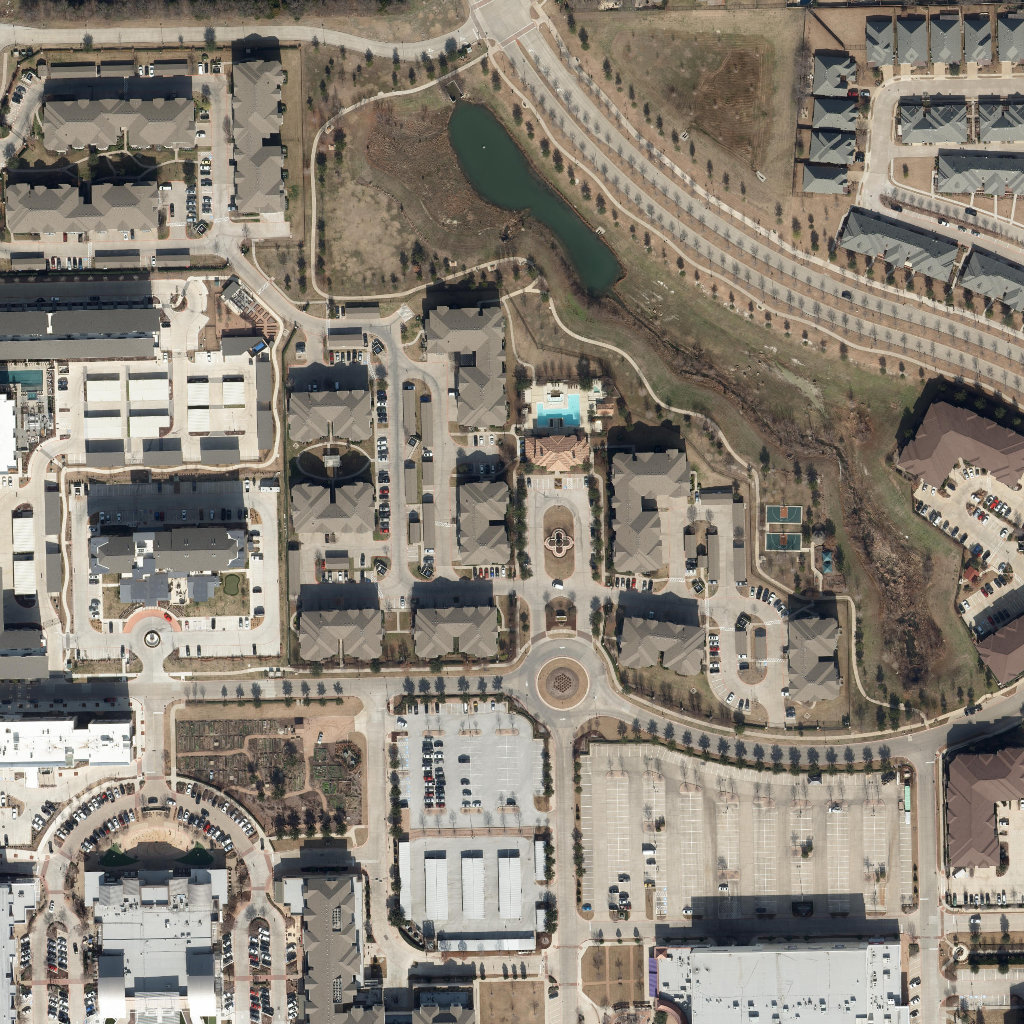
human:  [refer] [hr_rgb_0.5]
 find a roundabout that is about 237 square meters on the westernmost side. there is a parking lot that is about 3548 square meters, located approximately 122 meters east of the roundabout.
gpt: <box>[[12, 60, 17, 64, 0]]</box>

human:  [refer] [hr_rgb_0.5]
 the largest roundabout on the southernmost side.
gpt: <box>[[50, 61, 59, 71, 0]]</box>

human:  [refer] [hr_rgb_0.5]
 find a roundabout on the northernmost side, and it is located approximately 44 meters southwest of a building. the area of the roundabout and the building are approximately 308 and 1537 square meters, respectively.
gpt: <box>[[15, 27, 19, 31, 0]]</box>